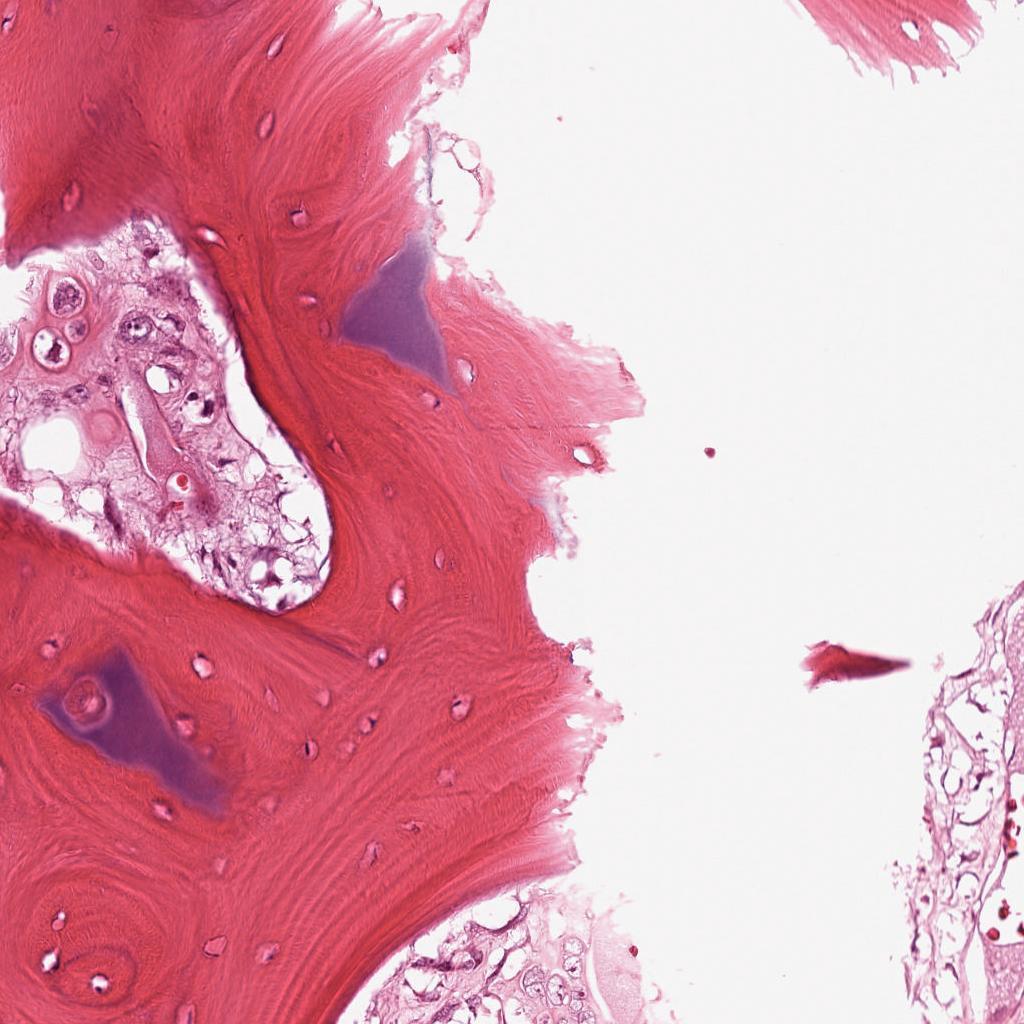
Label: Viable